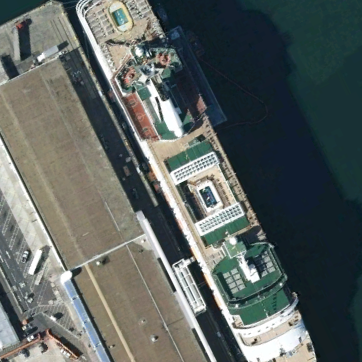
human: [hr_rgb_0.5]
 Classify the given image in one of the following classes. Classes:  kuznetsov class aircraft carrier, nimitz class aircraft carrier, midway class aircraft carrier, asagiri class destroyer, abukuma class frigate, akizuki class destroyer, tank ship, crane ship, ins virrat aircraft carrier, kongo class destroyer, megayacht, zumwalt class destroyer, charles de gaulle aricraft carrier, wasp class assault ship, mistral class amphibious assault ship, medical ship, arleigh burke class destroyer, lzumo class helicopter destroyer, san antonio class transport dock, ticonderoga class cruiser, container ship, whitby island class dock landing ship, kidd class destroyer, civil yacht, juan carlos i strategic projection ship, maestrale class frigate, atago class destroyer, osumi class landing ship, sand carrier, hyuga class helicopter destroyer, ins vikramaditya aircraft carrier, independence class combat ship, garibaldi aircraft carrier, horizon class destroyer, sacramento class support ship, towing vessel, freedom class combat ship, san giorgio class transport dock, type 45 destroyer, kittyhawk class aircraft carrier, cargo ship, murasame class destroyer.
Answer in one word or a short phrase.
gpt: Megayacht